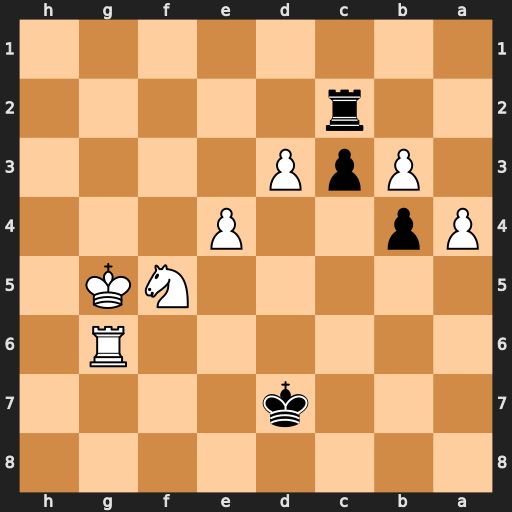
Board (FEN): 8/3k4/6R1/5NK1/Pp2P3/1PpP4/2r5/8
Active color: b
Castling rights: -
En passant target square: -
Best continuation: Rg2+ Kf4 Rxg6